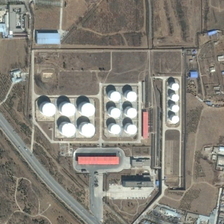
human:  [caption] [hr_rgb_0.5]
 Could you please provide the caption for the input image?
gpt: there are several roads on the bare land .

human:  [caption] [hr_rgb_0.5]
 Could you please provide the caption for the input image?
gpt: there are some white storage tanks on the bare land .

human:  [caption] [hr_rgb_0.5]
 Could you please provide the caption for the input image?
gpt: there are some white storage tanks on the bare land .

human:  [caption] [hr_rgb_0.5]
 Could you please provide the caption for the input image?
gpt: there are several roads on the bare land .

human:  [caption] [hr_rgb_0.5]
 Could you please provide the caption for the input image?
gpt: there are some white storage tanks on the bare land .